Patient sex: M
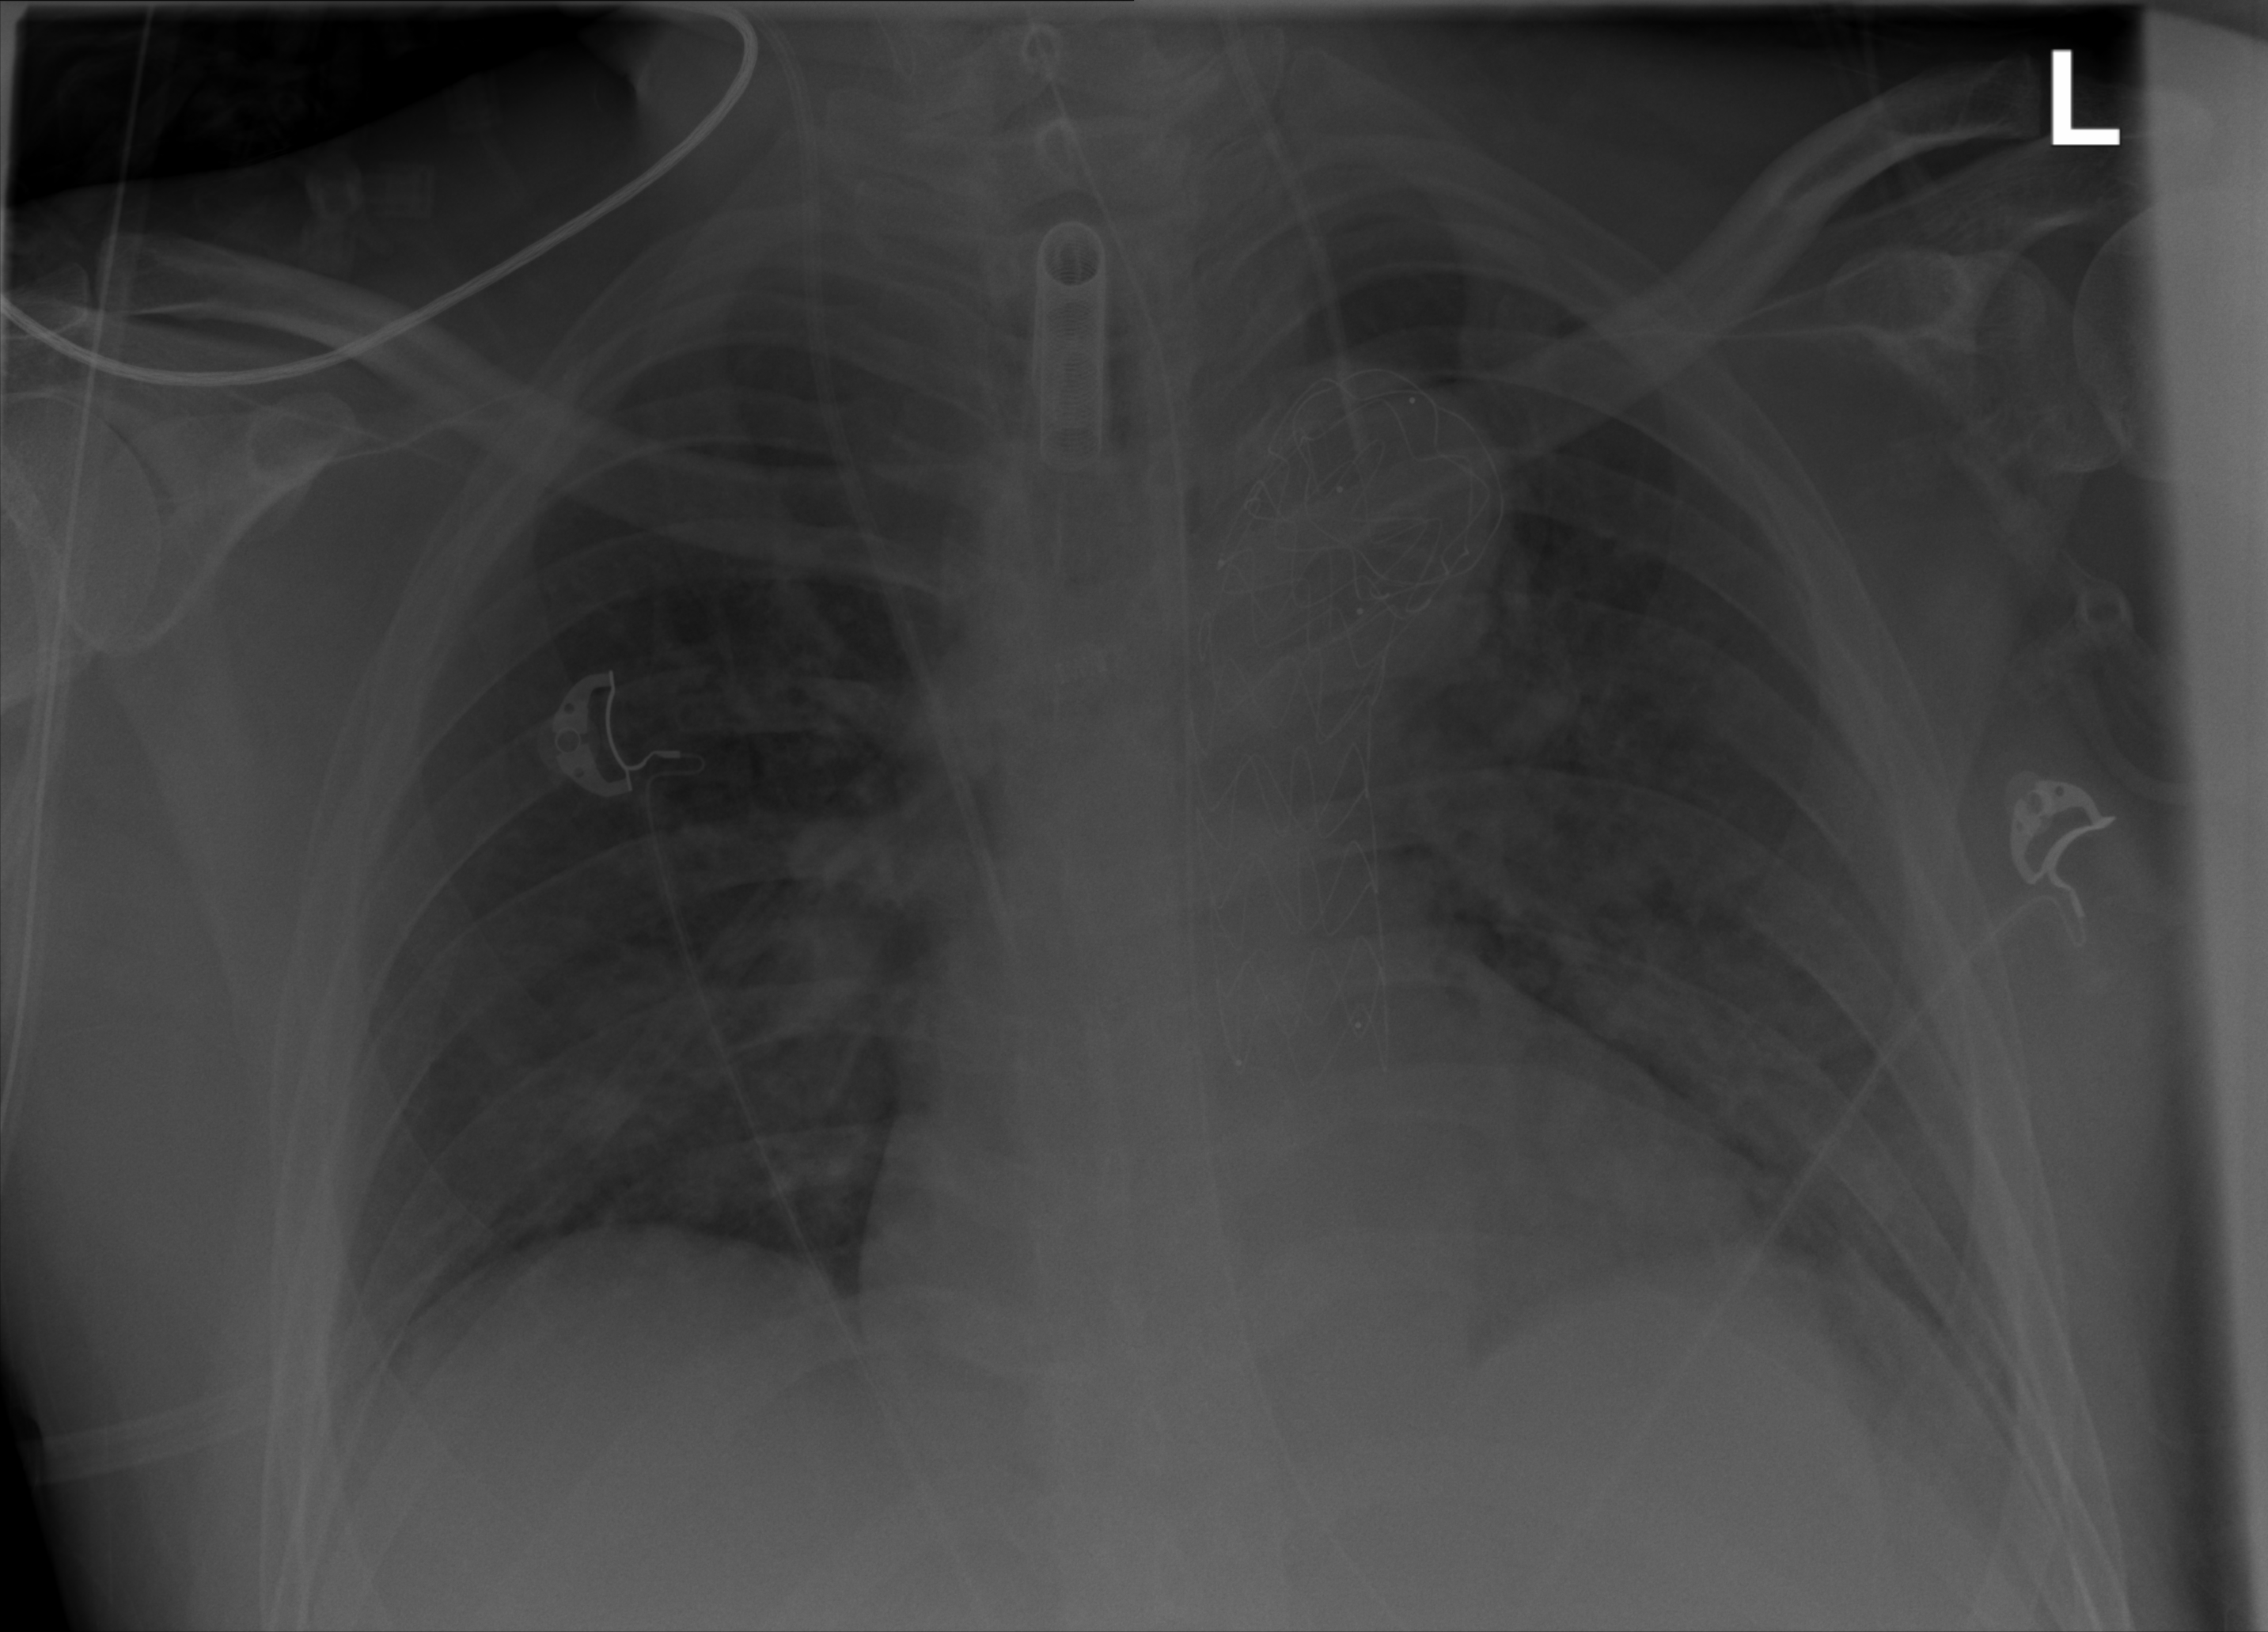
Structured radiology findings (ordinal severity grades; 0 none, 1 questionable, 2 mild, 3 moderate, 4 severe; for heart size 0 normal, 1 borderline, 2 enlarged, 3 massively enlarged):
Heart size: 0
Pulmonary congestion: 1
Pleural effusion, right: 0
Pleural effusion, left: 0
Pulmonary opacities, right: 2
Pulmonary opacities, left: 2
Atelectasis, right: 0
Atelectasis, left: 0